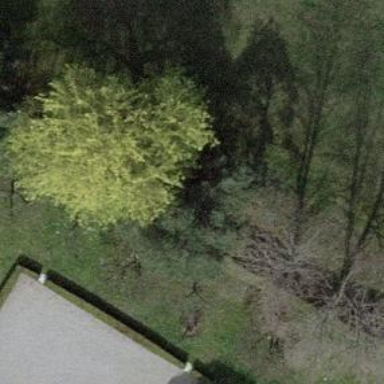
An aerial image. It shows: Evergreen tree with needle-leaved leaves.